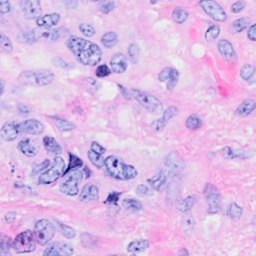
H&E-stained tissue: Breast